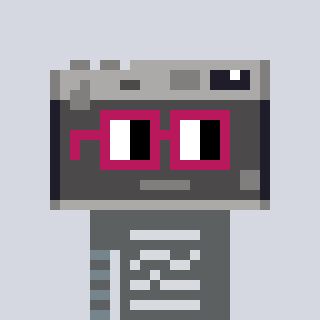
a pixel art character with square dark red glasses, a camera-shaped head and a foggrey-colored body on a cool background